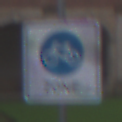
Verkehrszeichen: BeginnFahrradzone
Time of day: Midday
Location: Outdoor (Urban)
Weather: Overcast
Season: NotSpecified
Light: Natural